Question:
I want to center all the Item's I have within this 'LabelFrame'. The reason it fills this wide is there are other widgets below that are wider than the 'LabelFrame' was originally. 'NewCustomerFrame' is a 'LabelFrame' object.
'''
#notebook
self.nb = Notebook(self, name='notebook')
#admin frame
admin_frame = Frame(self.nb, name='admin')
#new customer
nc_frame = NewCustomerFrame(admin_frame, self.customers)
nc_frame.pack(padx=5,pady=5,ipadx=30,ipady=5,fill='x')
''' bla bla bla '''
admin_frame.pack()
self.nb.add(admin_frame, text="Admin",sticky='ew')
'''
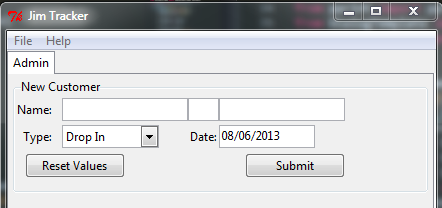
Answer: You really need to give a minimal working demo if you want others people to help you !
In my point opinion, it is way easier to deal with centering element when using Tkinter grid designer ( see <URL>.
Before going through the code, a warning : don't mix grid and pack in the same root frame ! In my exemple I use pack to stack the tabs, and grid to manage the elements within the tab itself. I've used <URL>.
'''
root = Tk()
#notebook
nb = notebook(root )
# Admin Tab
admin = Frame( nb() , name='admin')
admin.grid( sticky=N+S+W+E)
# Every row and column have a wieght of one when resizing (linear transformation)
admin.grid_rowconfigure(0, weight=1)
admin.grid_rowconfigure(1, weight=1)
admin.grid_rowconfigure(2, weight=1)
admin.grid_columnconfigure(1, weight=1)
admin.grid_columnconfigure(2, weight=1)
admin.grid_columnconfigure(3, weight=1)
new_customer = Frame( admin , relief = RIDGE )
# Labels init
Label(admin, text="Name").grid(row=0, column = 0, sticky=N+S+W+E)
Label(admin, text="Type").grid(row=1, column = 0, sticky=N+S+W+E)
Label(admin, text="Date").grid(row=1, column = 2, sticky=N+S+W+E)
# Elements Init
first_name = Entry(admin)
middle_name = Entry(admin)
family_name = Entry(admin)
date = Entry(admin)
type_box = OptionMenu( admin , "one", "two", "three")
reset_button = Button( admin, text = "Reset Value" )
submit_button = Button( admin, text = "Submit" )
# Place elements
first_name. grid(row=0 , column =1, sticky=N+S+W+E)
middle_name. grid(row=0 , column =2, sticky=N+S+W+E)
family_name. grid(row=0 , column =3, sticky=N+S+W+E)
date. grid(row =1 , column =3, sticky=N+S+W+E)
type_box. grid(row =1 , column =1, sticky=N+S+W+E)
reset_button. grid(row =2 , column = 1 ,sticky=N+S+W+E)
submit_button. grid(row =2 , column = 3 , sticky=N+S+W+E)
# Add Tabls
nb.add_screen( admin , "Admin" )
nb.add_screen( Frame(nb()) , "Others" )
if __name__ == "__main__":
root.mainloop()
'''
The app is not perfect (there is no padding, the row aren't expanding) but it should give you a head start.